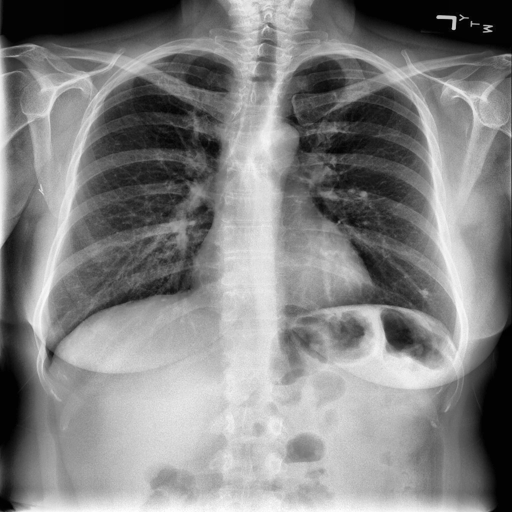
Finding: NORMAL